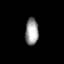
Tissue: prostate
Cell type: B cells
Senescence score: 0.7023
Nuclear area (px): 346
Mean DAPI intensity: 154.15